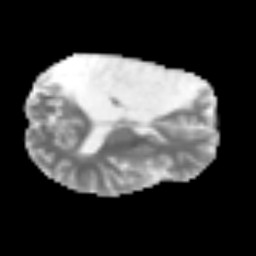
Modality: MD
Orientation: axial
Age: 40
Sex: male
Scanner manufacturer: siemens
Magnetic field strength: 3 T
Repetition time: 3.2 s
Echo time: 0.081 s